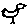
Label: bird